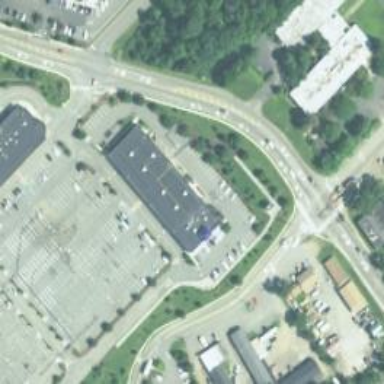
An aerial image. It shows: Retail building.